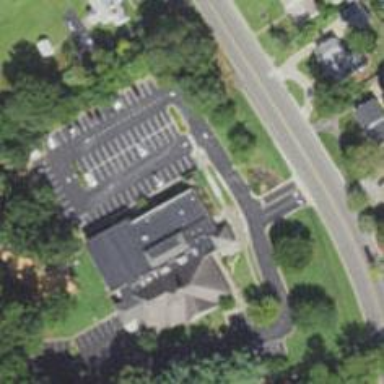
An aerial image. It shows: Building that serves as place of worship.